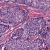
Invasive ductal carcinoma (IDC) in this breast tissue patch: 0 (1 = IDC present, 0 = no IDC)